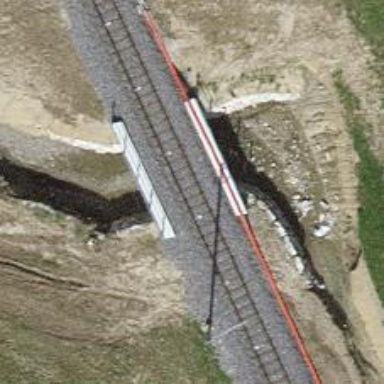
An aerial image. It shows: Narrow-gauge railway bridge with electrified contact line for single track.